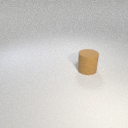
large brown rubber cylinder